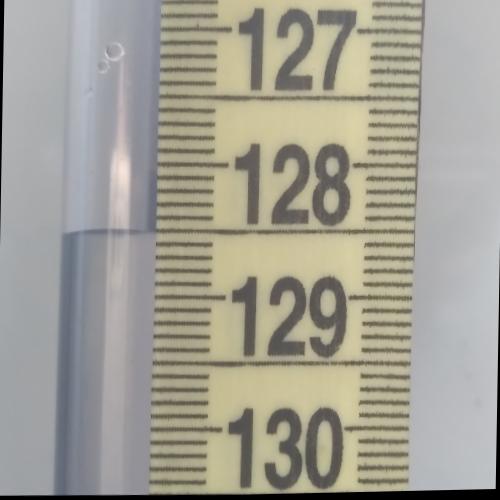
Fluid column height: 128.5 cm